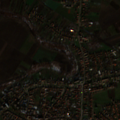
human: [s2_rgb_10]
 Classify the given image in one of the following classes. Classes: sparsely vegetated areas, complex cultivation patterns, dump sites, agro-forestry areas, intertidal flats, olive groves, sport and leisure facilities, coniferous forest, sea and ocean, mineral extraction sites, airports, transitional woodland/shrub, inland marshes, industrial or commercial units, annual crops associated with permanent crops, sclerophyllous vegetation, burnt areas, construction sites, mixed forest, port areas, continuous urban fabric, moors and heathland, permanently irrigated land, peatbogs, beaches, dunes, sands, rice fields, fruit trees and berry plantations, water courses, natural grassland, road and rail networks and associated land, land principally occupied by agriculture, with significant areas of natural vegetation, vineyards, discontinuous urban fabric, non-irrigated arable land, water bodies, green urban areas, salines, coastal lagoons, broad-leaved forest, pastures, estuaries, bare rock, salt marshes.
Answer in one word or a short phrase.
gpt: discontinuous urban fabric, non-irrigated arable land, complex cultivation patterns, land principally occupied by agriculture, with significant areas of natural vegetation